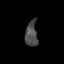
Tissue: skin
Cell type: Epithelial cells
Senescence score: 0.2258
Nuclear area (px): 312
Mean DAPI intensity: 74.705